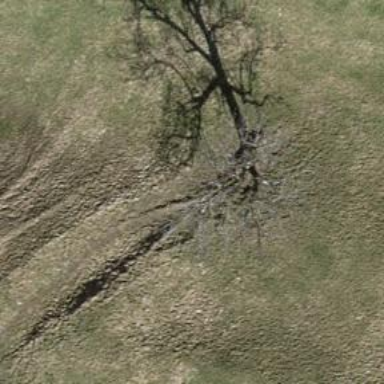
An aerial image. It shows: Single tag "natural: tree."